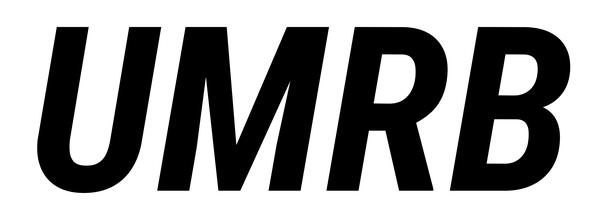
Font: Roboto-Italic_Condensed_Bold_Italic